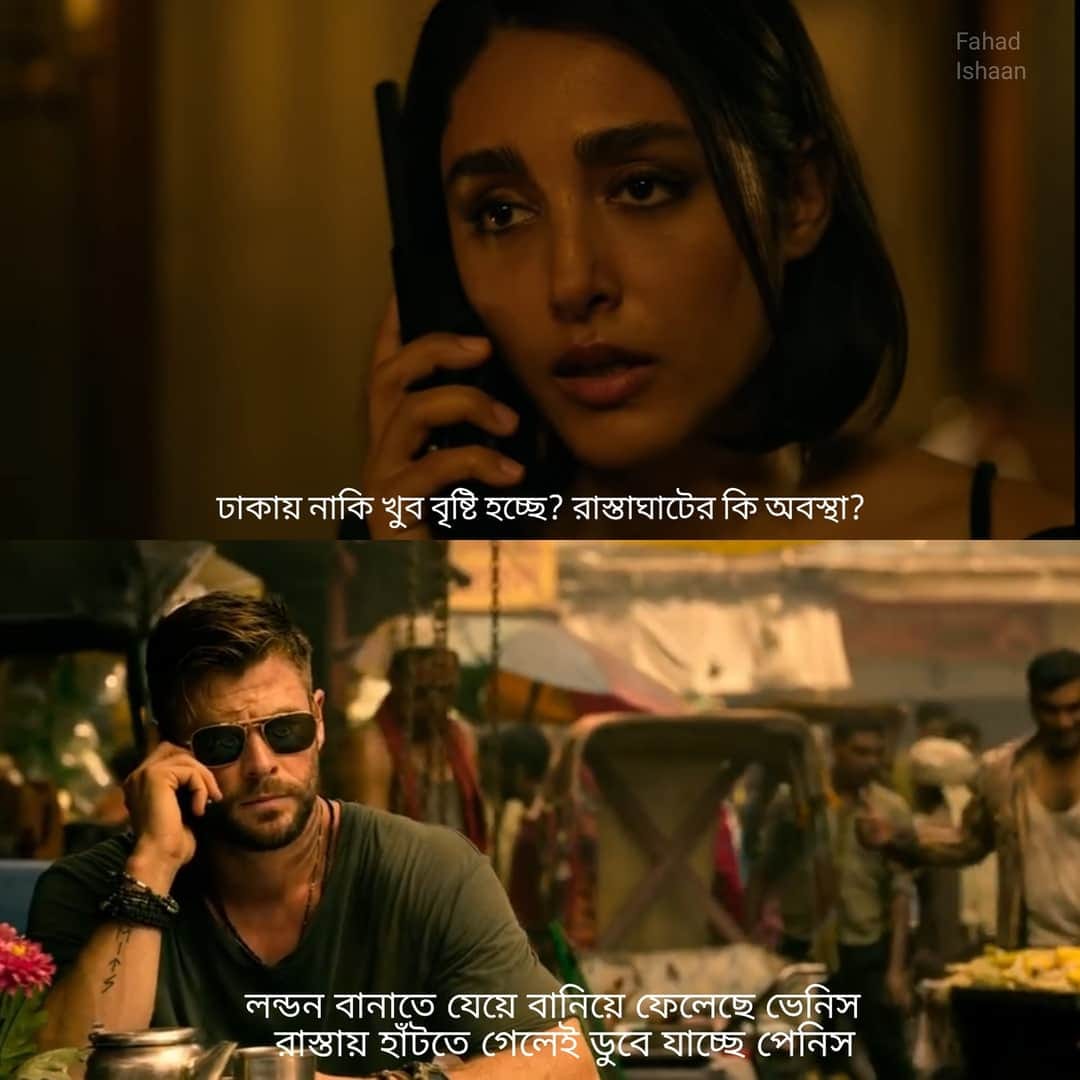
Caption: ঢাকায় নাকি খুব বৃষ্টি হচ্ছে ? রাস্তাঘাটের কি অবস্থা ?  লন্ডন বানাতে যেয়ে বানিয়ে ফেলেছি ভেনিস  রাস্তায় হাটতে গেলেই ডুবে যাচ্ছে পেনিস
Label: hate